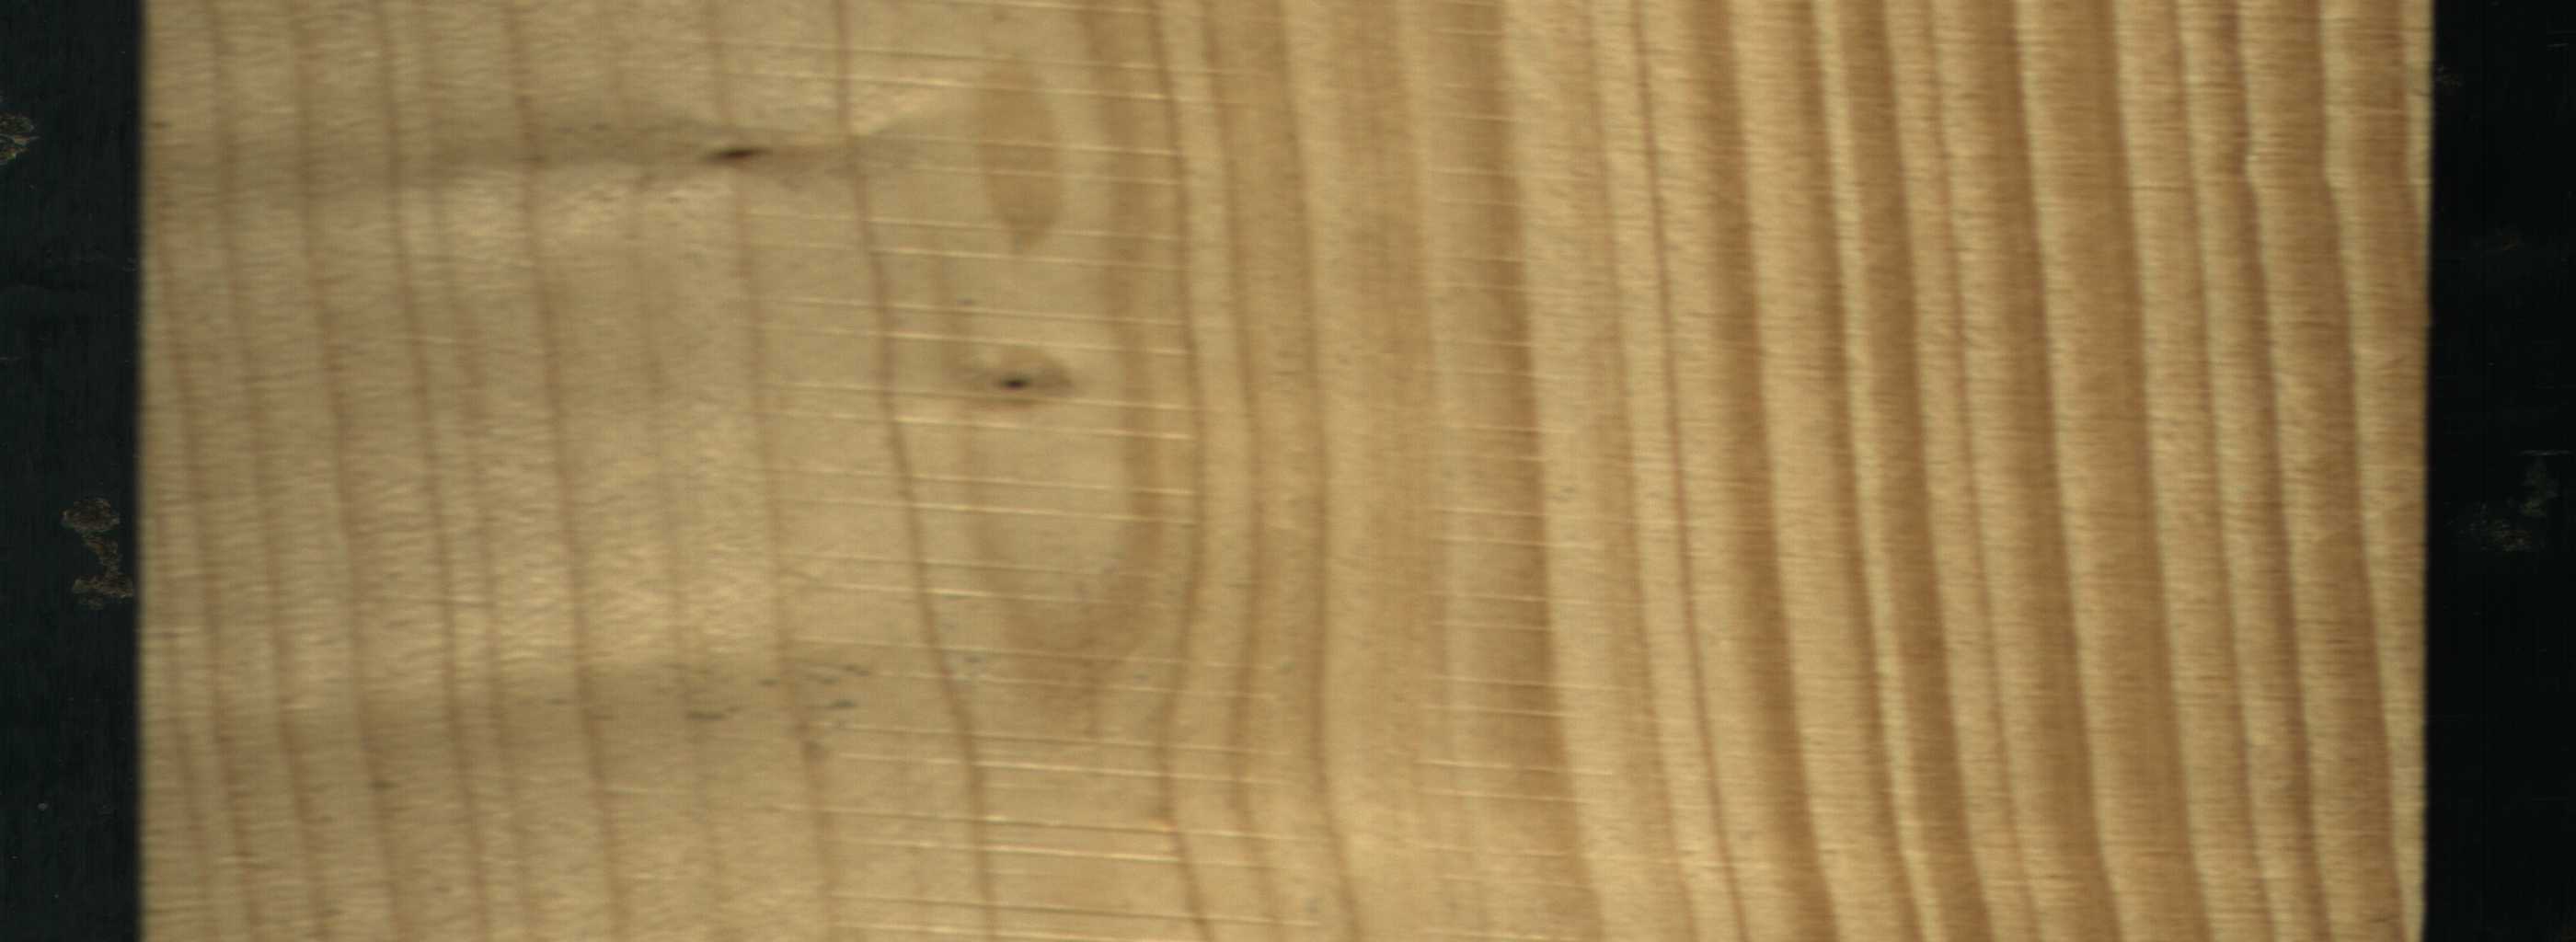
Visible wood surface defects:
Live_Knot
Live_Knot